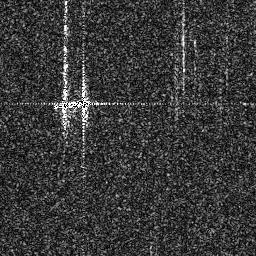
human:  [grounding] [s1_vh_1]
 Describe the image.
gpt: In the satellite image, there is  <ref>1 medium ship </ref> <box>[[19, 36, 35, 42, 0]]</box> located at left.